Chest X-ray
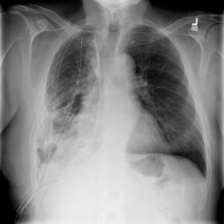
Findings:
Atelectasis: negative
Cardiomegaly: negative
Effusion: positive
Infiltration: negative
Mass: negative
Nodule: positive
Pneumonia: negative
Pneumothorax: negative
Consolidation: negative
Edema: negative
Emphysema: negative
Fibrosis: negative
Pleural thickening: negative
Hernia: negative